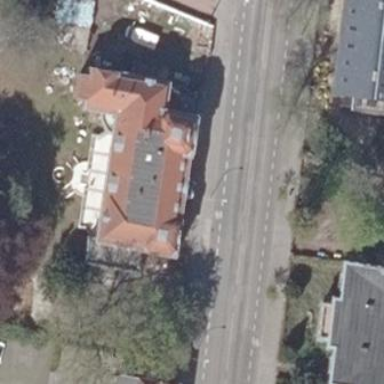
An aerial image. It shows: Historic building.